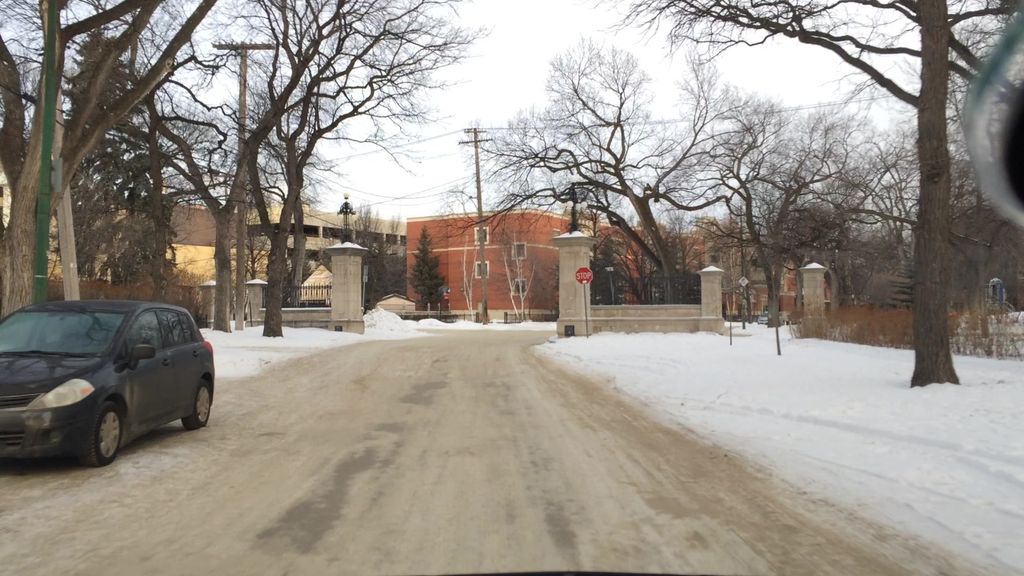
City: winnipeg